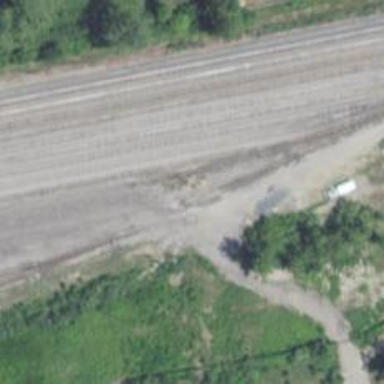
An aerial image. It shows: Disused railway yard.